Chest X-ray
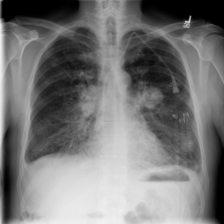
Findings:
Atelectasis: negative
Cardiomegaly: negative
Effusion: negative
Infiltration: positive
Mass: positive
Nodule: positive
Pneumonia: negative
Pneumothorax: negative
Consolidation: negative
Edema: negative
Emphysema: negative
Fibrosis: negative
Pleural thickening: negative
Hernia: negative